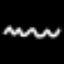
Label: squiggle